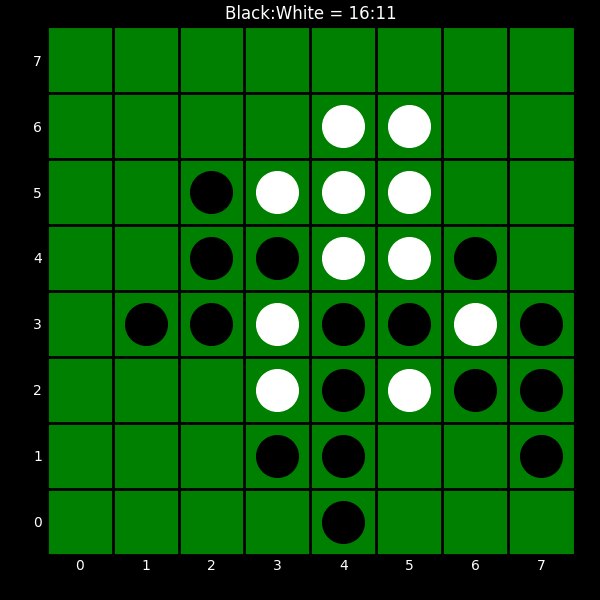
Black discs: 16
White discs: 11